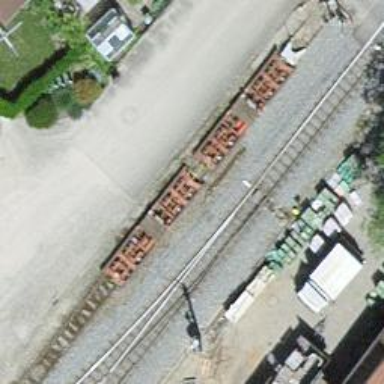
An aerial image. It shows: Railway switch.